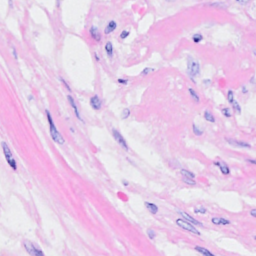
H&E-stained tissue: Breast